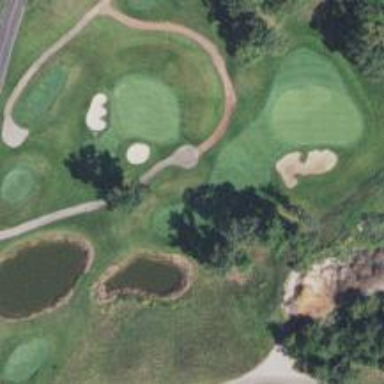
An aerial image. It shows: Golf cartpath that is also road path.